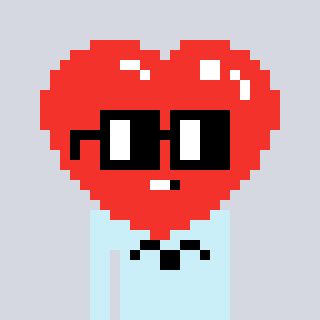
a pixel art character with square black glasses, a heart-shaped head and a cold-colored body on a cool background